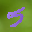
Label: 5